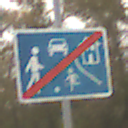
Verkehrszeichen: EndeVerkehrsberuhigterBereich
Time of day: MorningAfternoon
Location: Outdoor (Nature)
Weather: Overcast
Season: NotSpecified
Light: Natural